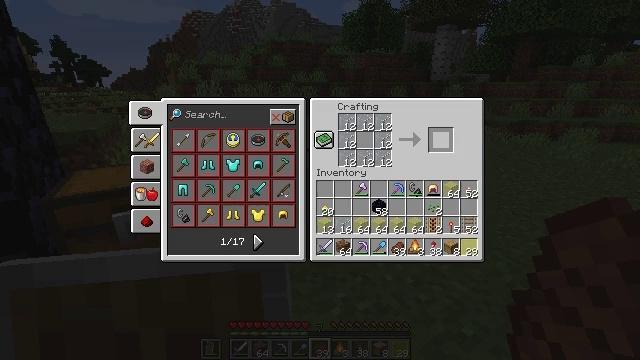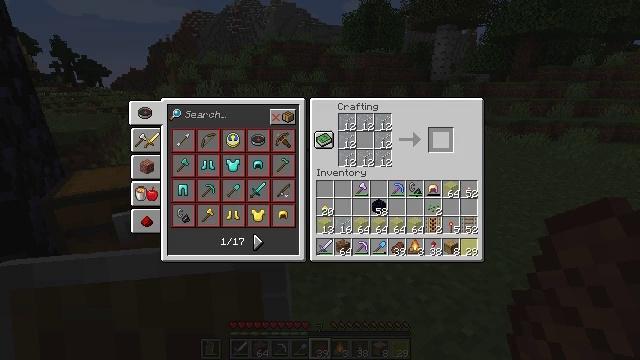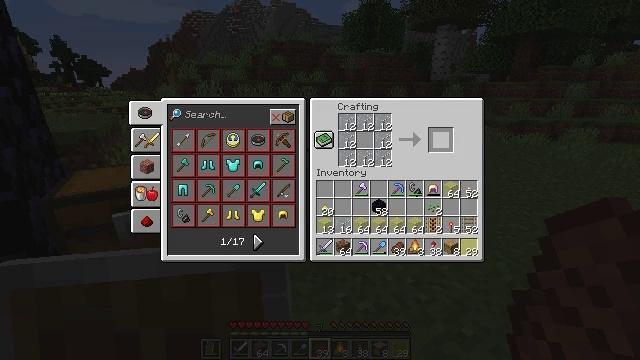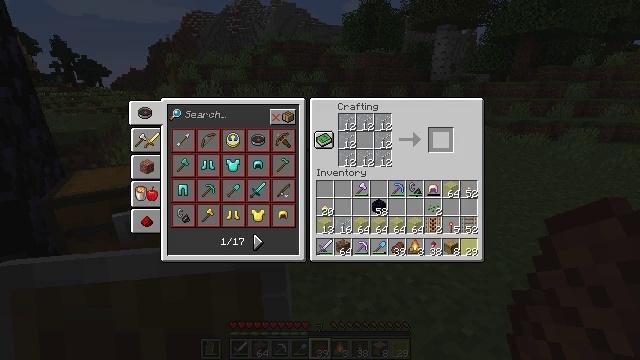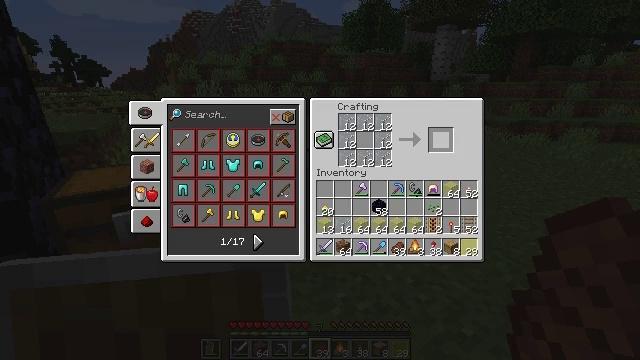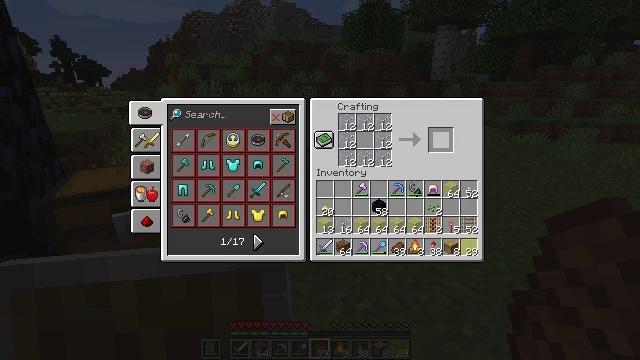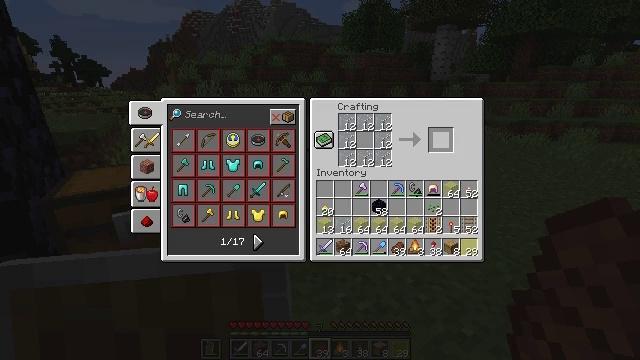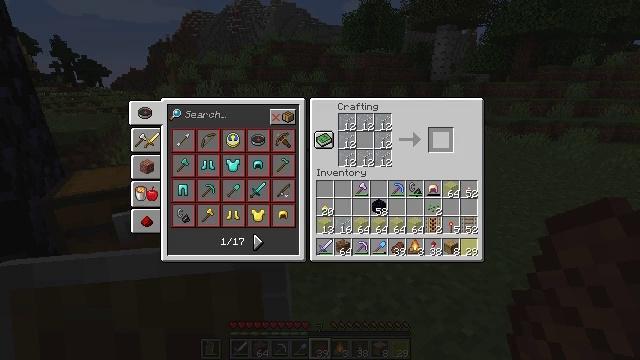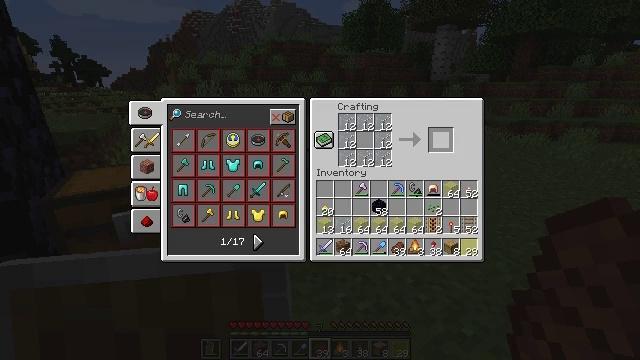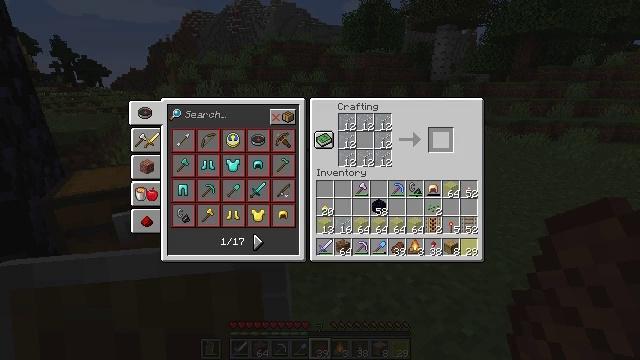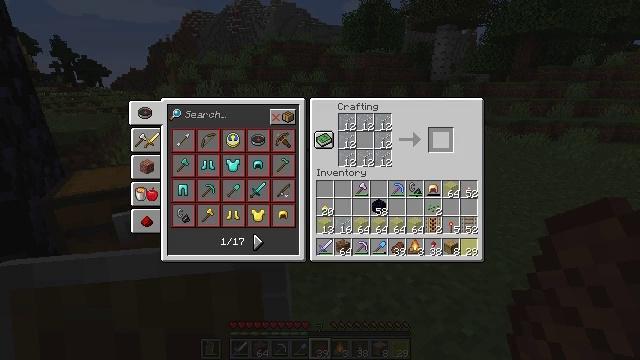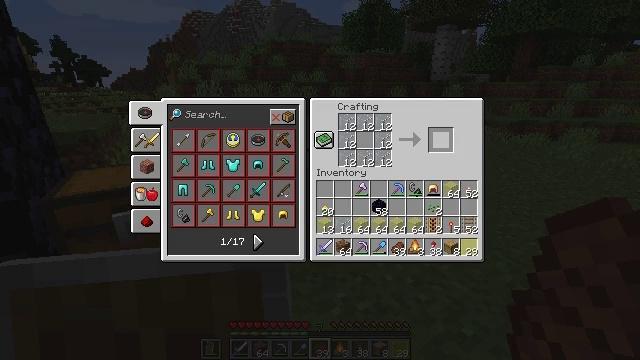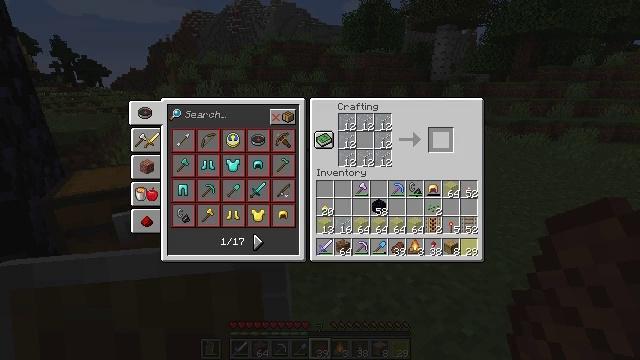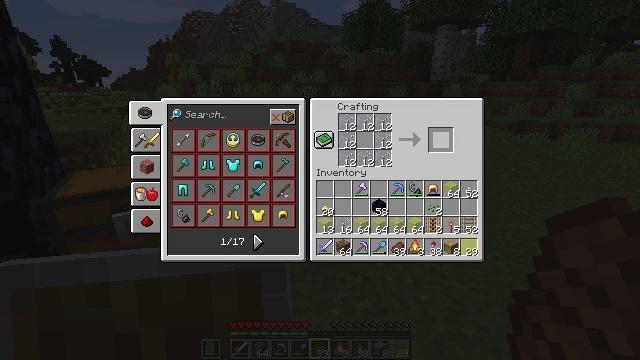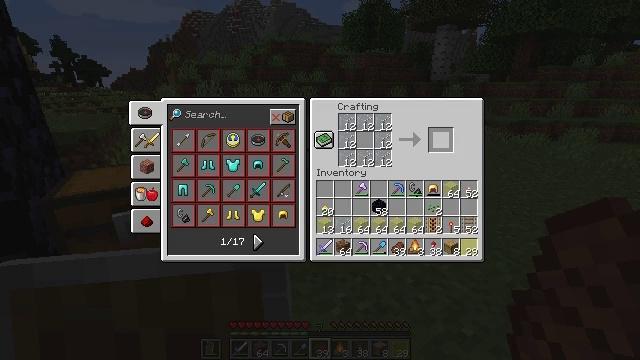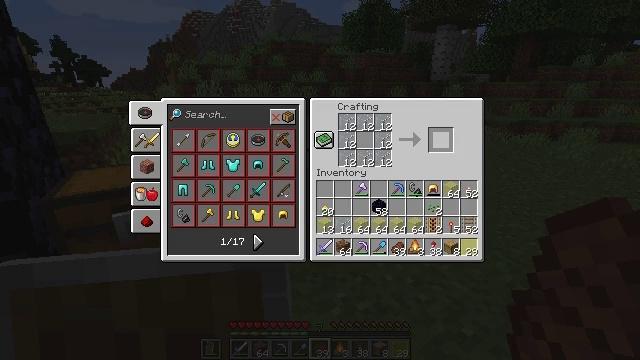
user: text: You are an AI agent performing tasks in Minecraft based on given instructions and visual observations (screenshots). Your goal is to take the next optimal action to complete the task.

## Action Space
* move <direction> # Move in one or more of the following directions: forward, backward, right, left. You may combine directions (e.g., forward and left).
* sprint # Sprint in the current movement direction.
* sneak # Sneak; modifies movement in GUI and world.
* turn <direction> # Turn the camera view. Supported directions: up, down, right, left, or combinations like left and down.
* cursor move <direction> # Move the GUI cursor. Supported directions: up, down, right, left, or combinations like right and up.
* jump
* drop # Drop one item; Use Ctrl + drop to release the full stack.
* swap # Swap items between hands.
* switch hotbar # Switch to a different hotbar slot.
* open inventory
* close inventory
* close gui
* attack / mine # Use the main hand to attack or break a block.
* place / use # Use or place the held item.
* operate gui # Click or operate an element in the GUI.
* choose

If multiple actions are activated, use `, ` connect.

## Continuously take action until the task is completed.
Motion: motion action
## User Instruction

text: Use yellow stained glass in the crafting table to craft yellow stained glass pane.
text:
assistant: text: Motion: sneak, open gui
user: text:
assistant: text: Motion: sneak
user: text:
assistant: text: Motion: no_op
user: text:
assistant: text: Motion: no_op
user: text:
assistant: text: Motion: no_op
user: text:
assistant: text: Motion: no_op
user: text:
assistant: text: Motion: no_op
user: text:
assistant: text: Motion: no_op
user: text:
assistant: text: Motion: no_op
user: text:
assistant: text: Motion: no_op
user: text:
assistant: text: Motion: no_op
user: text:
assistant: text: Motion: no_op
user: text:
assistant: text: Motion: no_op
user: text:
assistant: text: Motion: no_op
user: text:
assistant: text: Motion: no_op
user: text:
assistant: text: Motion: no_op
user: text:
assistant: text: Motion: no_op
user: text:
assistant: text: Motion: no_op
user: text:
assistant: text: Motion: no_op
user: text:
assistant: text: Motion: no_op
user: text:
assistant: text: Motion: no_op
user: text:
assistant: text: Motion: no_op
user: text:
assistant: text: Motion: no_op
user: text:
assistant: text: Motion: no_op
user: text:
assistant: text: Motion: no_op
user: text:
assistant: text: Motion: no_op
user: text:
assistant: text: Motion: no_op
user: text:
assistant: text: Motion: no_op
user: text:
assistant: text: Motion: no_op
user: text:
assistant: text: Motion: no_op